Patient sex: M
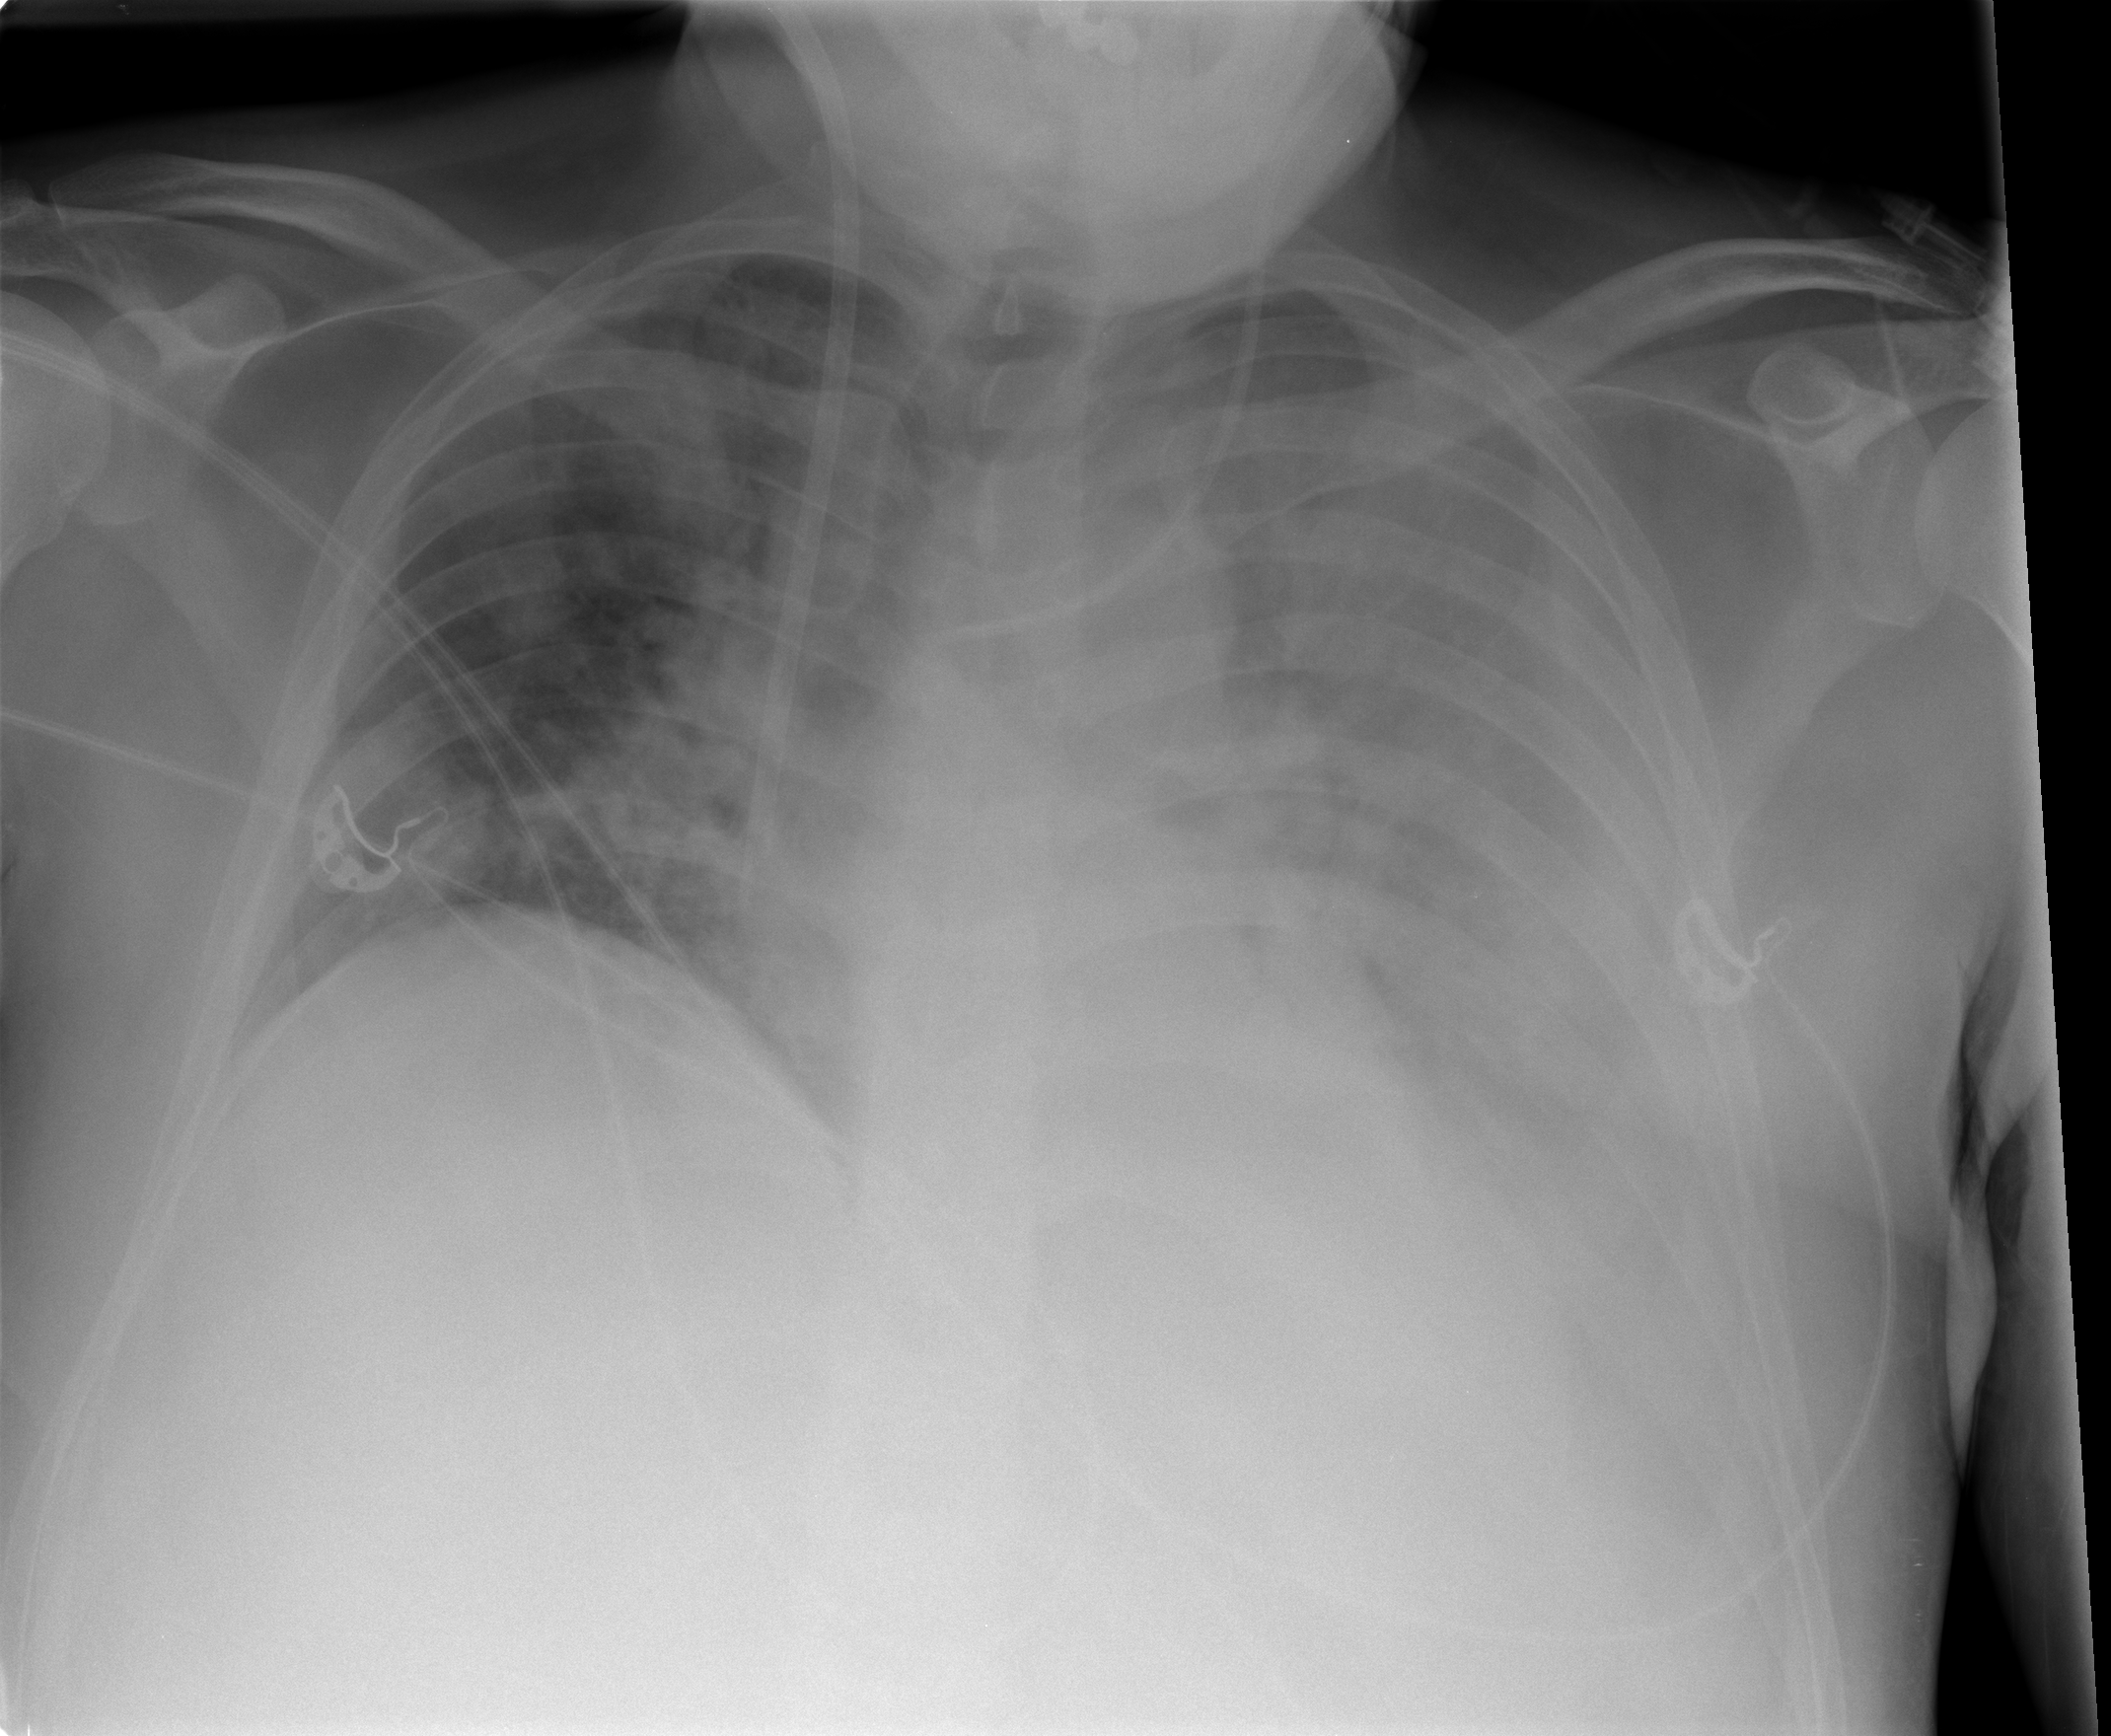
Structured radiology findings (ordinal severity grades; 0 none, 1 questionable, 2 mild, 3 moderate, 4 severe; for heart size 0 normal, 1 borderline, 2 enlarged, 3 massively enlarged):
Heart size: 0
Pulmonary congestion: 2
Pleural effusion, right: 0
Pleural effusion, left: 3
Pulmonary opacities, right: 2
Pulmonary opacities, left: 3
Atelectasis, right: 0
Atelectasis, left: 2